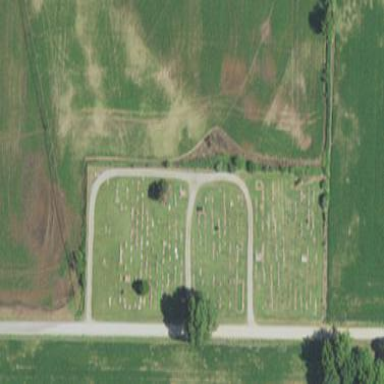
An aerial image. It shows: Cemetery.